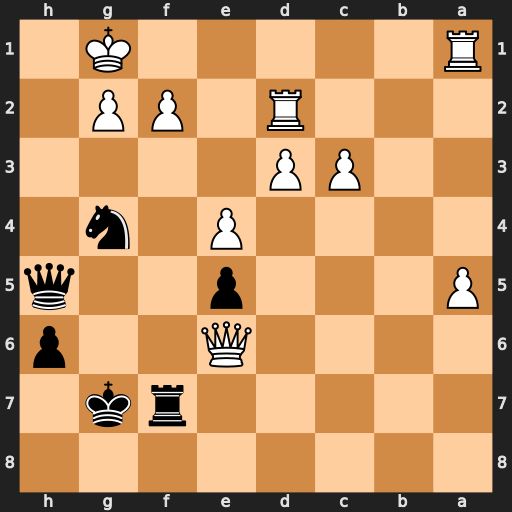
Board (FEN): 8/5rk1/4Q2p/P3p2q/4P1n1/2PP4/3R1PP1/R5K1
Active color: b
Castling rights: -
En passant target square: -
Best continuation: Qh2+ Kf1 Qh1+ Ke2 Rxf2#